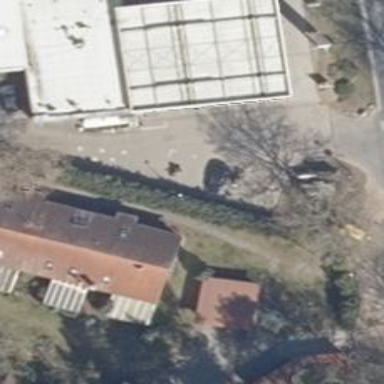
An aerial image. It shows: Road leading to fuel service station.